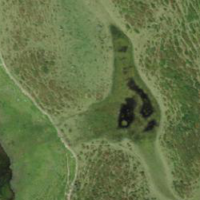
EUNIS habitat code: 23
Species observed at this site:
Eriophorum angustifolium